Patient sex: M
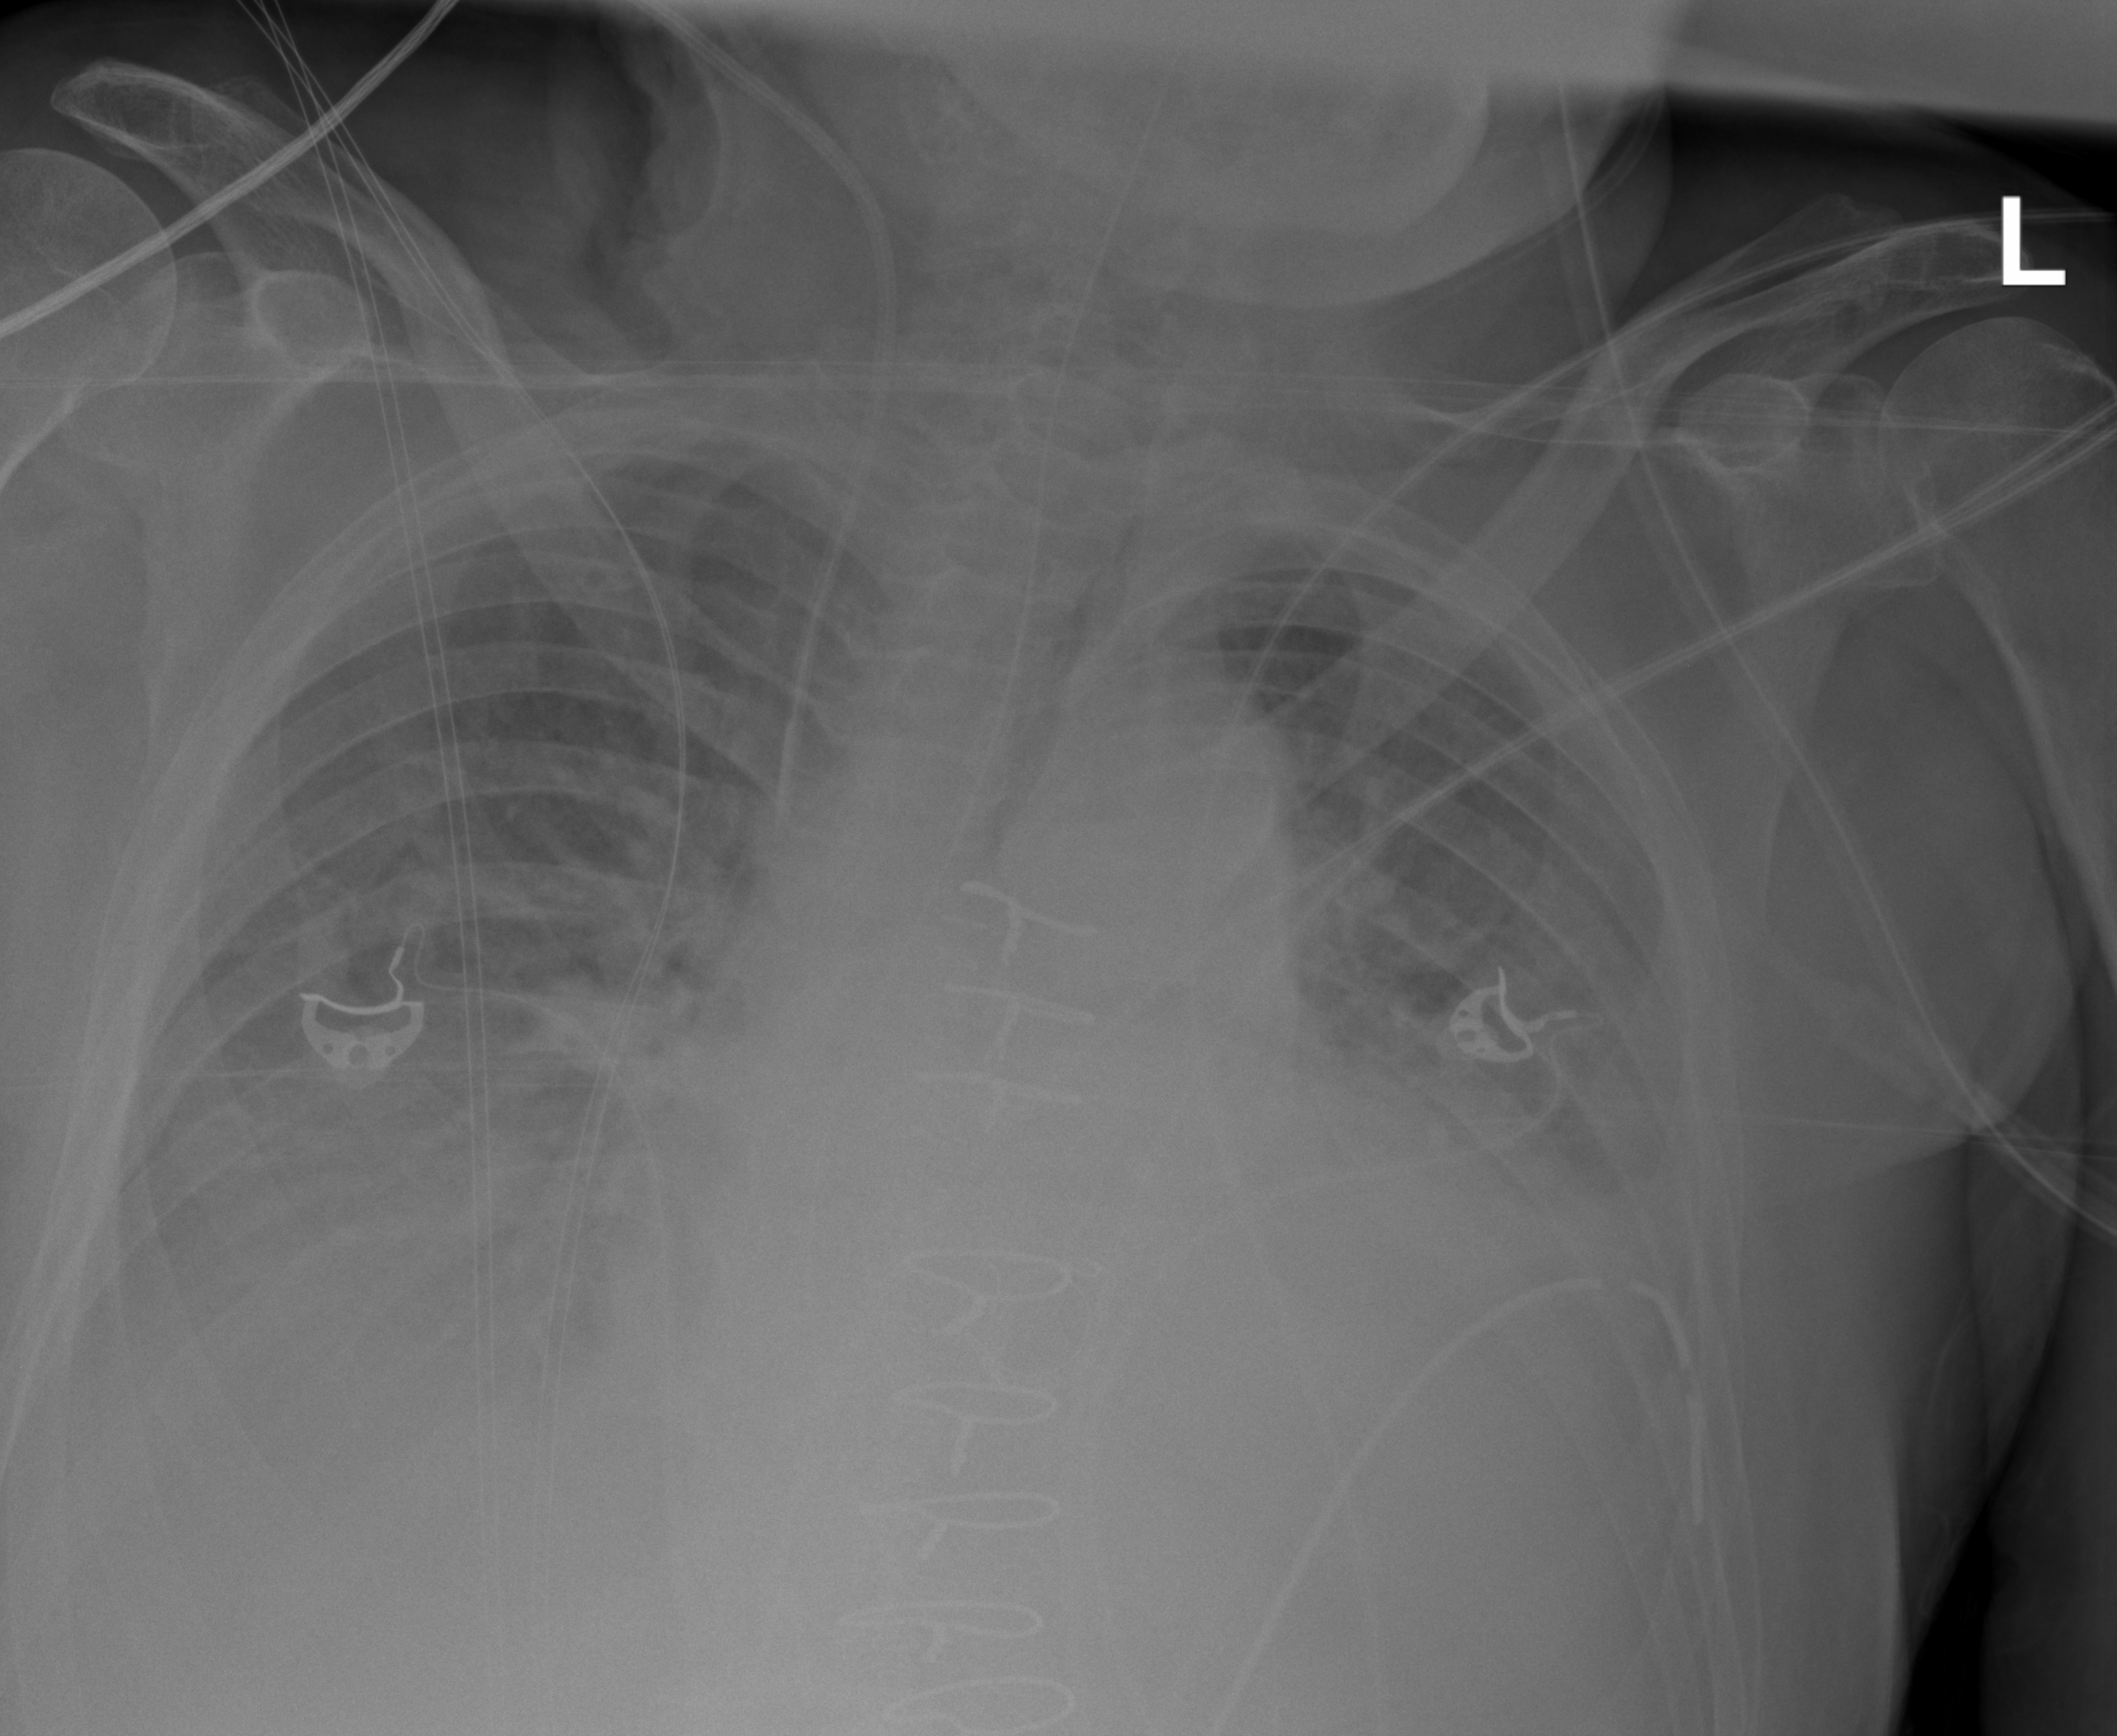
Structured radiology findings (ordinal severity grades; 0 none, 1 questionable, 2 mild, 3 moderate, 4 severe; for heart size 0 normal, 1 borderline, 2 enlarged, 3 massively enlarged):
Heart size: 2
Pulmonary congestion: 2
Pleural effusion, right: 2
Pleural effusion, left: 2
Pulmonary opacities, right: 2
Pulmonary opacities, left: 2
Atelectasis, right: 2
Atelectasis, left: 2